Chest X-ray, PA view. Patient: 55 years old, sex M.
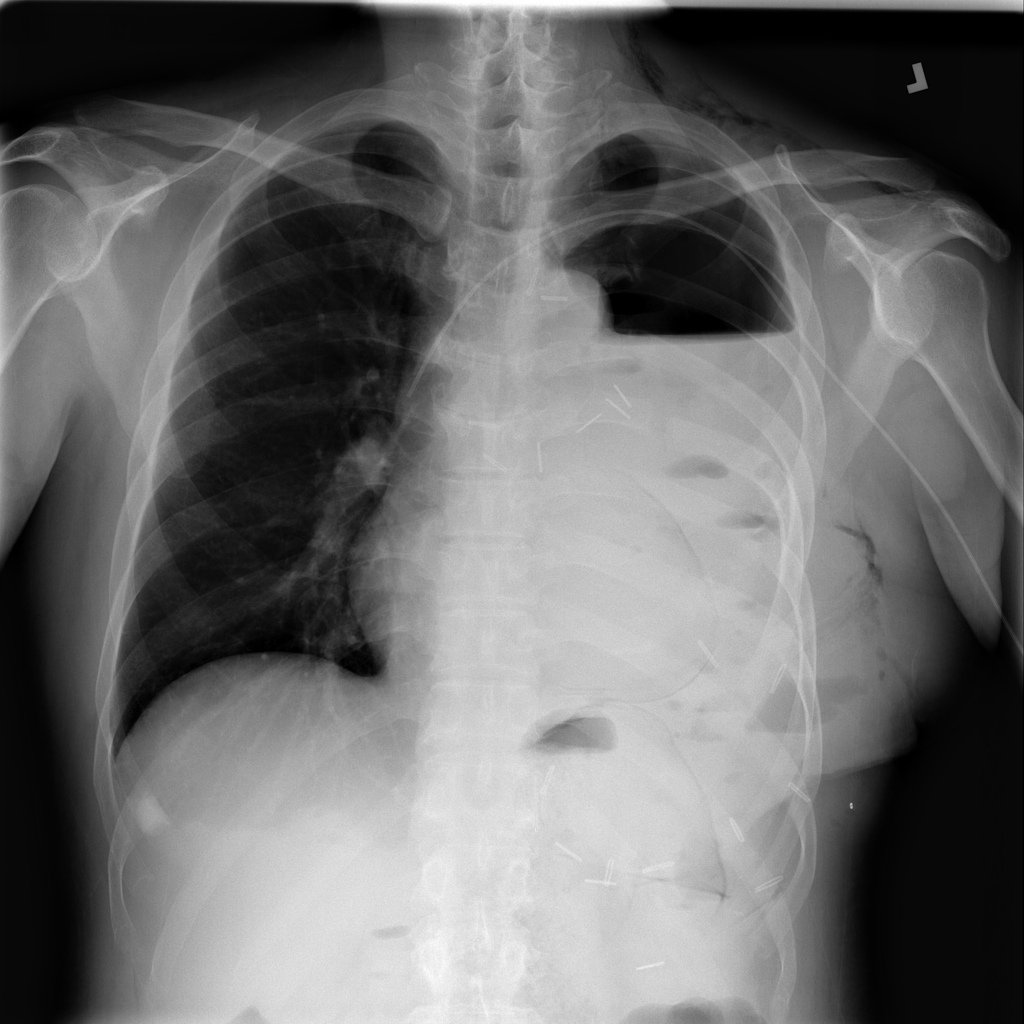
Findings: No Finding